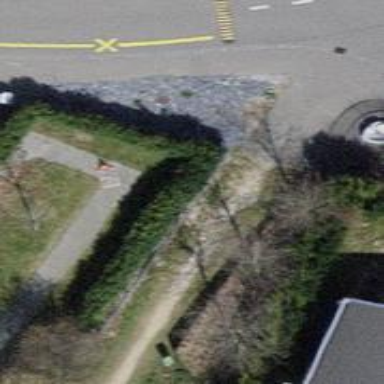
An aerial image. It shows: Compacted path.